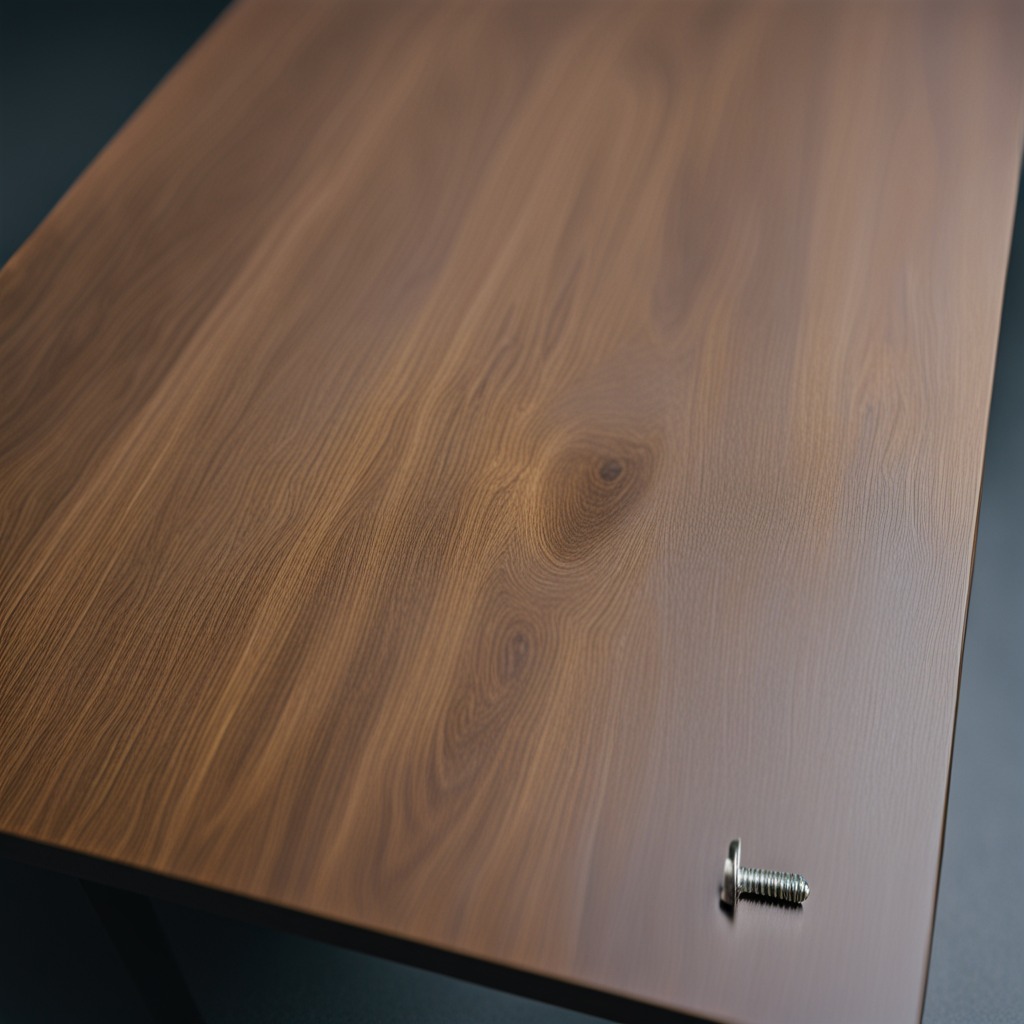
A metal screw is lying on a old table with faint burn marks in a small garage at twilight.